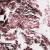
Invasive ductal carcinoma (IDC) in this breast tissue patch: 0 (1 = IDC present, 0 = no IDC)